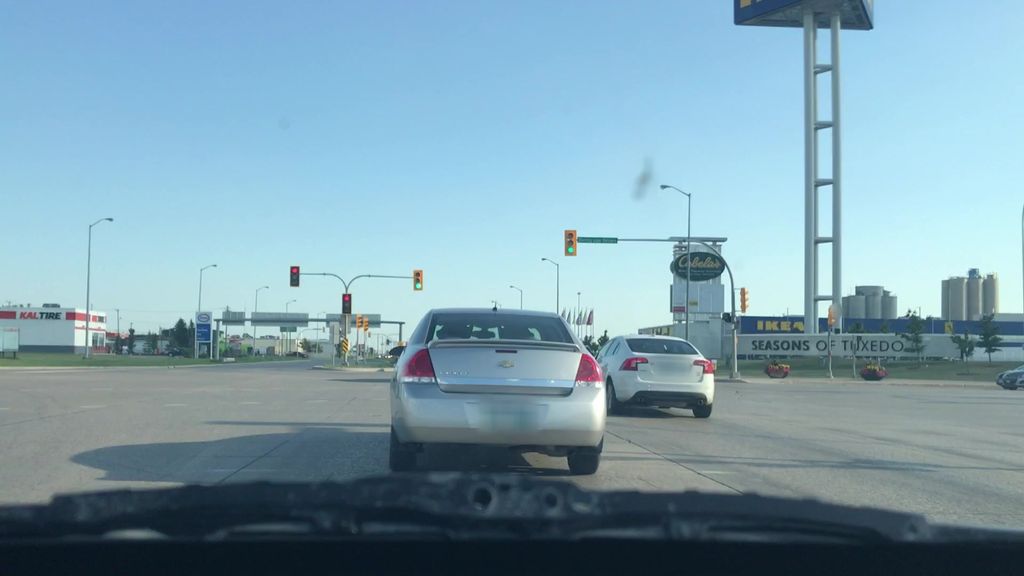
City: winnipeg